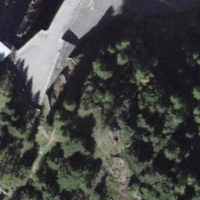
EUNIS habitat code: 44
Species observed at this site:
Phylloscopus collybita
Phoenicurus ochruros
Ajuga pyramidalis
Sorbus aucuparia
Fringilla coelebs
Erithacus rubecula